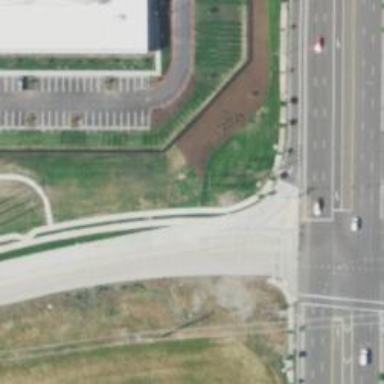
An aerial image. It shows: Crossing on the cycleway.